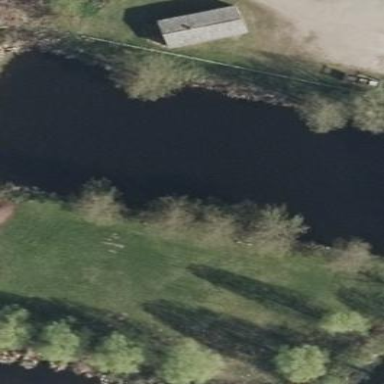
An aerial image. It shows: Pond surrounded by natural water.